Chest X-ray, AP view. Patient: 73 years old, sex F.
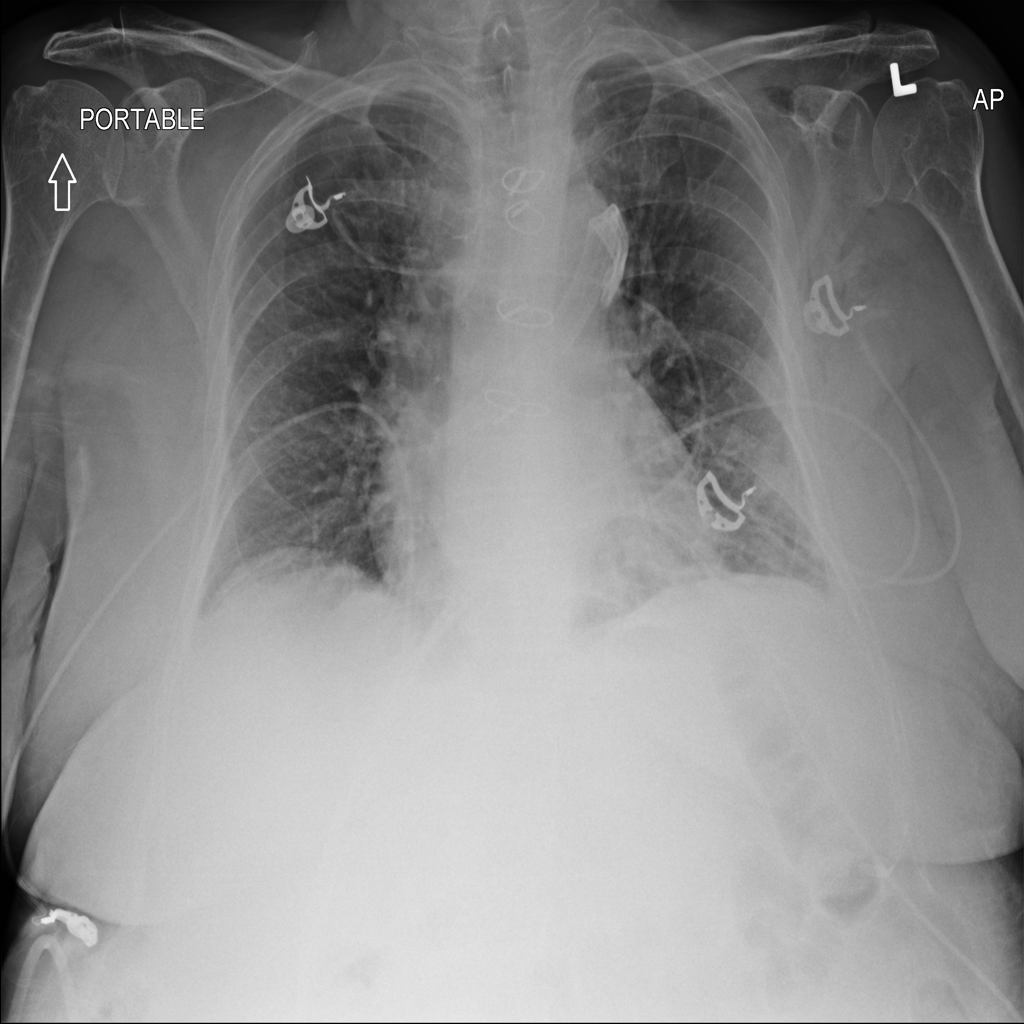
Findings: No Finding